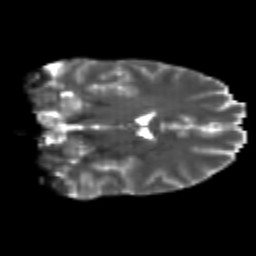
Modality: T2w
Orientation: coronal
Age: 26
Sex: male
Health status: healthy
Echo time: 0.074 s